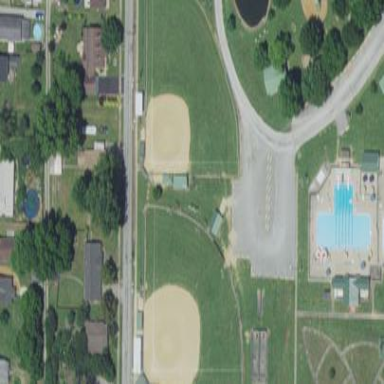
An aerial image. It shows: Baseball pitch for leisure and sports activities.